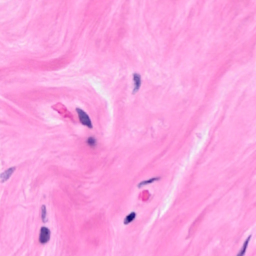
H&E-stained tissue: Breast